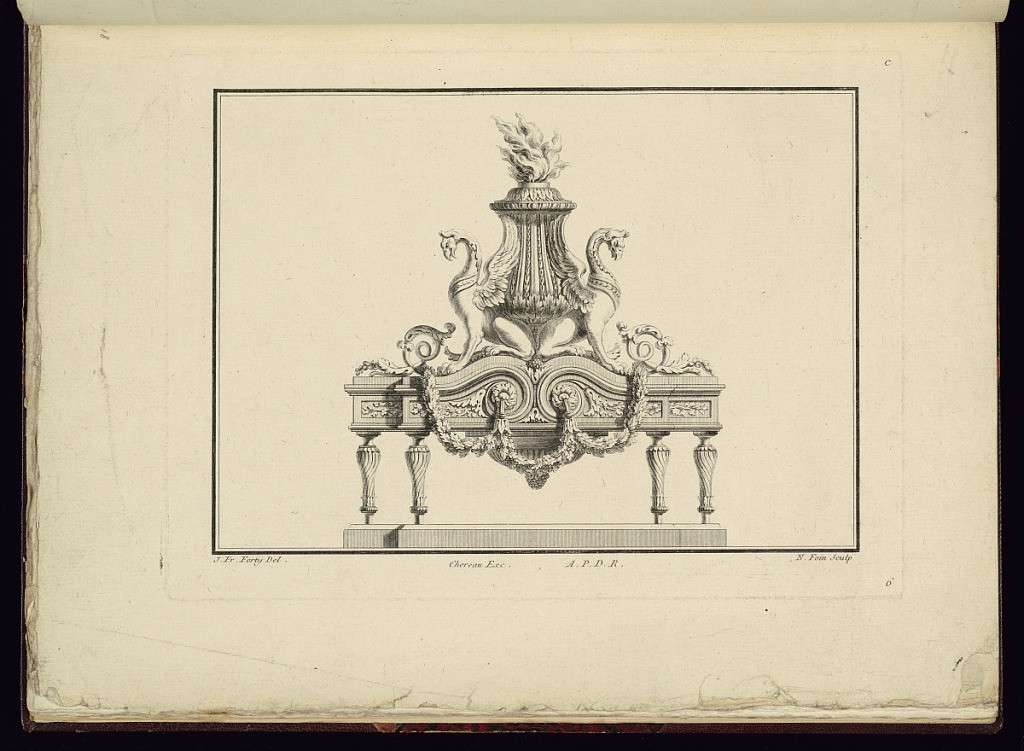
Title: Andiron (Firedog) Design
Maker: Jean François Forty, active 1775 – 1790
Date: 1775–94
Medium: Etching on paper
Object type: Print
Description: Design for an andiron (firedog) in the form of a flaming torch flanked by griffins, with scrolling leaves (rinceaux) fluting, rosettes, gadrooning, and festoons of leaves. The plate is numbered and signed.